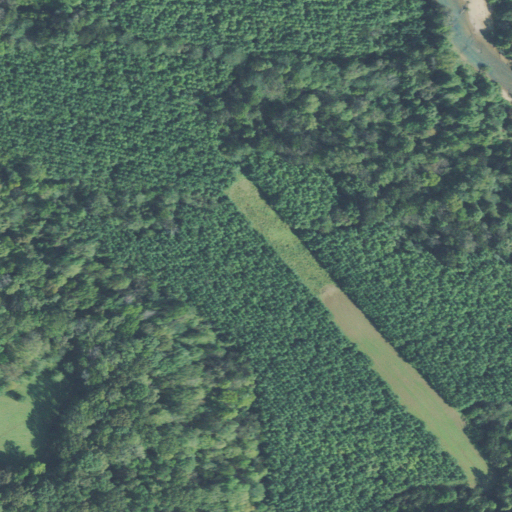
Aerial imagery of valley in Tennessee named Boneyard Hollow containing pasture, deciduous forest, woody wetlands, evergreen forest, grassland, and mixed forest